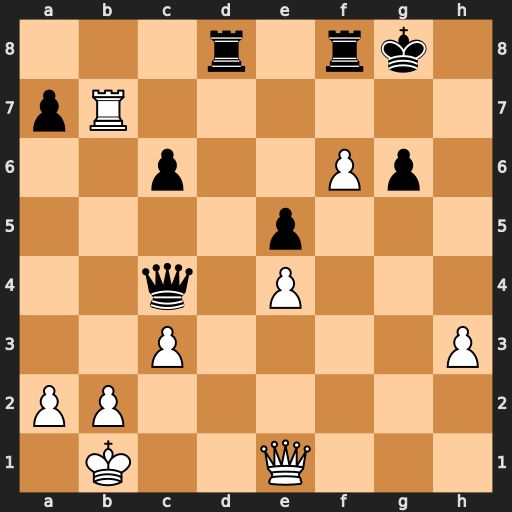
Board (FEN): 3r1rk1/pR6/2p2Pp1/4p3/2q1P3/2P4P/PP6/1K2Q3
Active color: w
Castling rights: -
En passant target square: -
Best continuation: Rg7+ Kh8 Qh4#